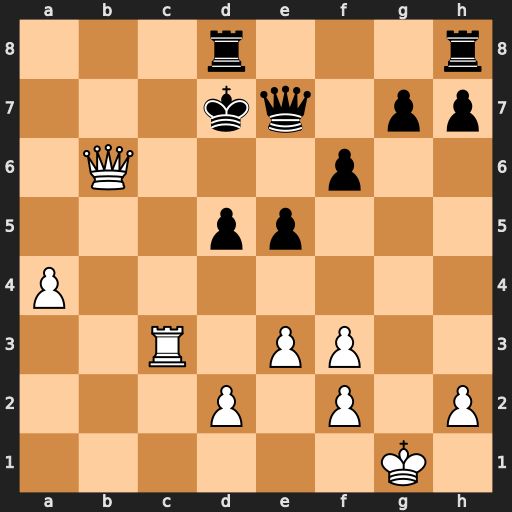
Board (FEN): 3r3r/3kq1pp/1Q3p2/3pp3/P7/2R1PP2/3P1P1P/6K1
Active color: w
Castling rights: -
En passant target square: -
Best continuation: Qc6#